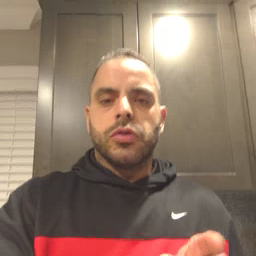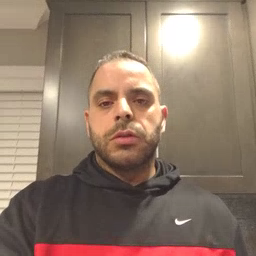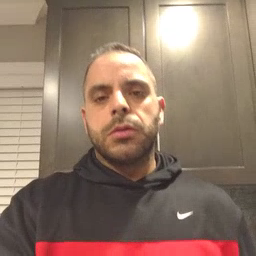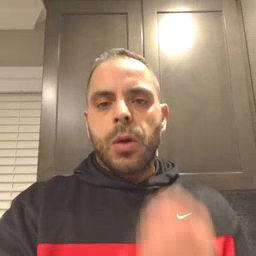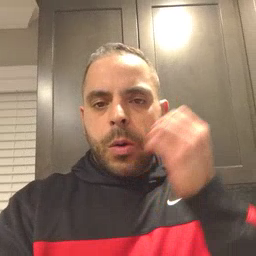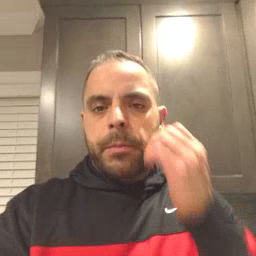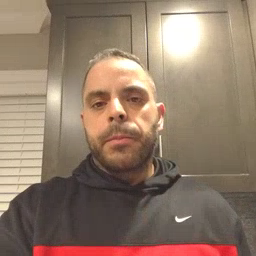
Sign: home